Field crop: maize
Growth stage: 2
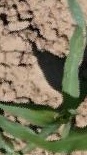
Species: maize